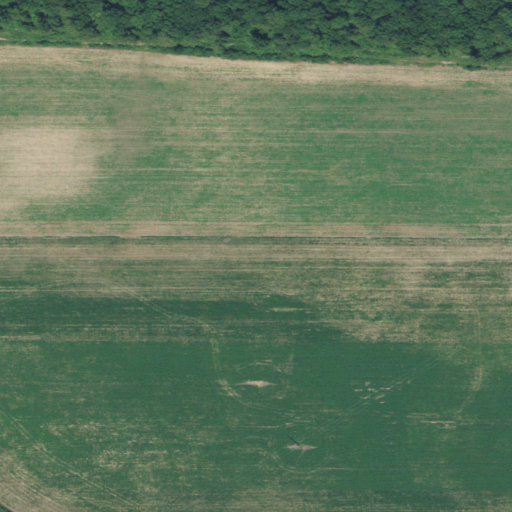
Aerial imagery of plain(s) in Oklahoma named Goodhope Bottom containing cultivated crops, herbaceous wetlands, woody wetlands, grassland, shrub, and deciduous forest